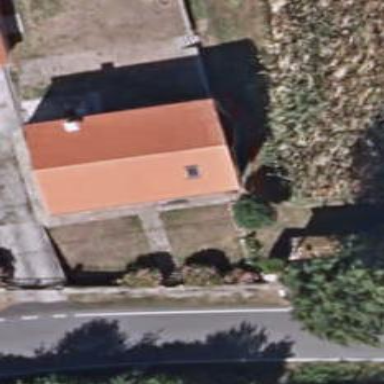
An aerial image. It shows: Simple house.